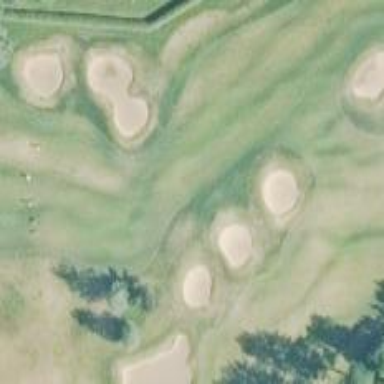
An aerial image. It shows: View of golf hole.